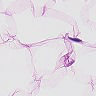
Metastatic tissue present: no